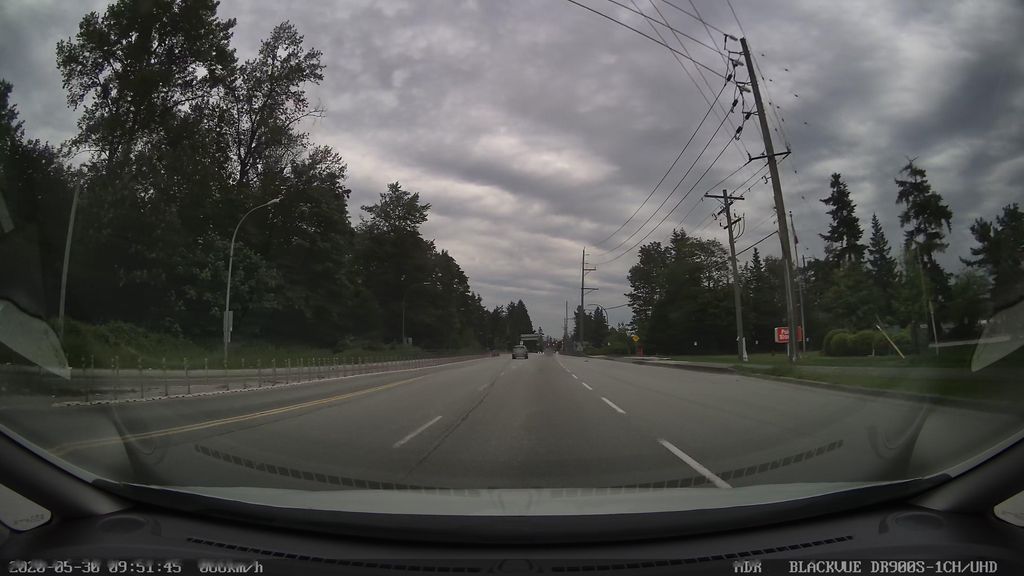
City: vancouver